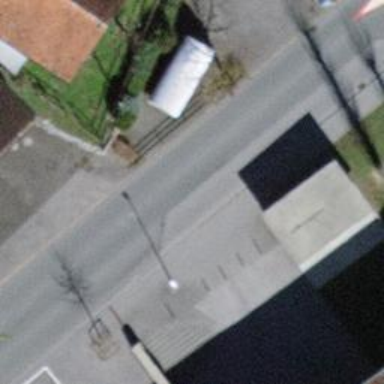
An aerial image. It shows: Bus stop with platform for public transport.